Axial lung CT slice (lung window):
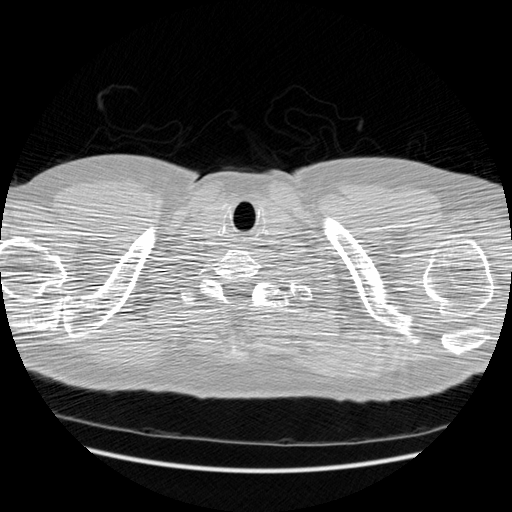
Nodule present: no